【题型】证明题　【知识点】平面几何　【难度】easy
实验证明，平面镜反射光线的规律是：射到平面镜上的光线和被反射出的光线与平面镜所夹的锐角相等，如图 1，一束光线 $m$ 射到平面镜 $a$ 上，被 $a$ 反射后的光线为 $n$，则入射光线 $m$、反射光线 $n$ 与平面镜 $a$ 所夹的锐角 $\angle 1 = \angle 2$。

(1) 如图 2，一束光线 $m$ 射到平面镜 $a$ 上，被 $a$ 反射到平面镜 $b$ 上，又被 $b$ 反射，若被 $b$ 反射出的光线 $n$ 与光线 $m$ 平行，且 $\angle 1 = 55^\circ$，则 $\angle 2 =$ \underline{\hspace{1cm}}，$\angle 3 =$ \underline{\hspace{1cm}}；

(2) 图 2 中，请你探究：当任何射到平面镜 $a$ 上的光线 $m$，经过平面镜 $a$、$b$ 的两次反射后，入射光线 $m$ 与反射光线 $n$ 平行，求两平面镜 $a$、$b$ 的夹角 $\angle 3$ 的度数；

(3) 如图 3，一束光线 $m$ 射到平面镜 $a$ 上，被 $a$ 反射到平面镜 $b$ 上，又被 $b$ 反射，若被 $b$ 反射出的光线与光线 $m$ 垂直，那么此时 $\angle O$ 的度数是 \underline{\hspace{1cm}}。
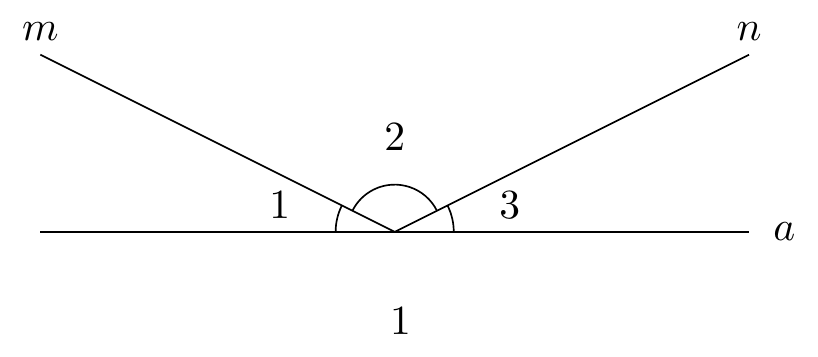
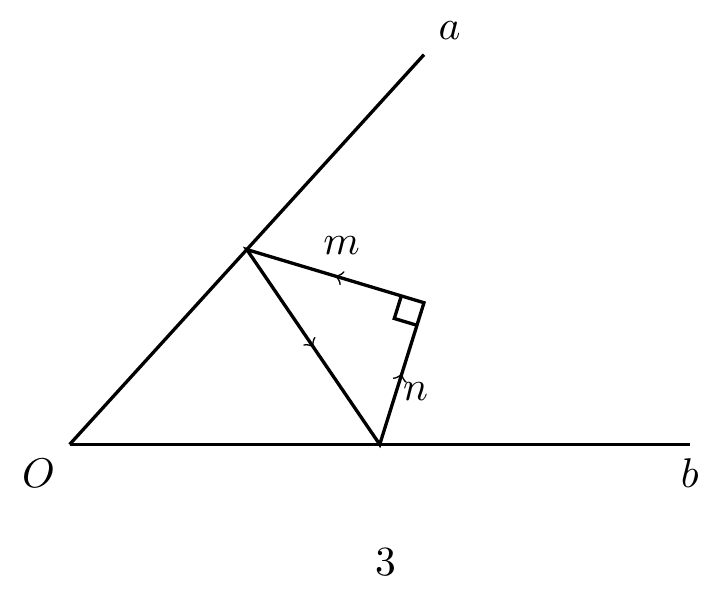
【解答】
(1) 解：由题知，$\angle 1 = \angle 4 = 55^\circ$，

$\therefore \angle 6 = 180^\circ - (\angle 1 + \angle 4) = 70^\circ$，

又 $m \parallel n$，

$\therefore \angle 6 + \angle 2 = 180^\circ$，

$\therefore \angle 2 = 110^\circ$，

$\therefore \angle 5 = \angle 7 = \frac{1}{2} (180^\circ - \angle 2) = 35^\circ$，

$\therefore \angle 3 = 180^\circ - \angle 4 - \angle 5 = 90^\circ$，

故答案为：$110^\circ$，$90^\circ$；

(2) 解：由题知，$m \parallel n$，

$\therefore \angle 6 + \angle 2 = 180^\circ$，

又 $\angle 6 = 180^\circ - 2\angle 4$，$\angle 2 = 180^\circ - 2\angle 5$，

$\therefore 180^\circ - 2\angle 4 + 180^\circ - 2\angle 5 = 180^\circ$，

即 $\angle 4 + \angle 5 = 90^\circ$，

$\therefore \angle 3 = 180^\circ - (\angle 4 + \angle 5) = 90^\circ$，

故 $\angle 3$ 的度数为 $90^\circ$；

(3) 解：如图，

由题知，$\angle 1 = 90^\circ - \frac{1}{2}\angle 3$，$\angle 2 = 90^\circ - \frac{1}{2}\angle 4$，

又 $\angle 3 + \angle 4 = 180^\circ - 90^\circ = 90^\circ$，

$\therefore \angle 1 + \angle 2 = 180^\circ - \frac{1}{2}(\angle 3 + \angle 4) = 135^\circ$，

$\therefore \angle O = 180^\circ - (\angle 1 + \angle 2) = 45^\circ$。

故答案为：$45^\circ$。
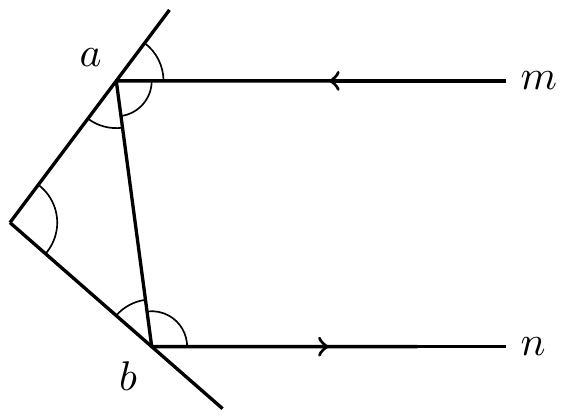
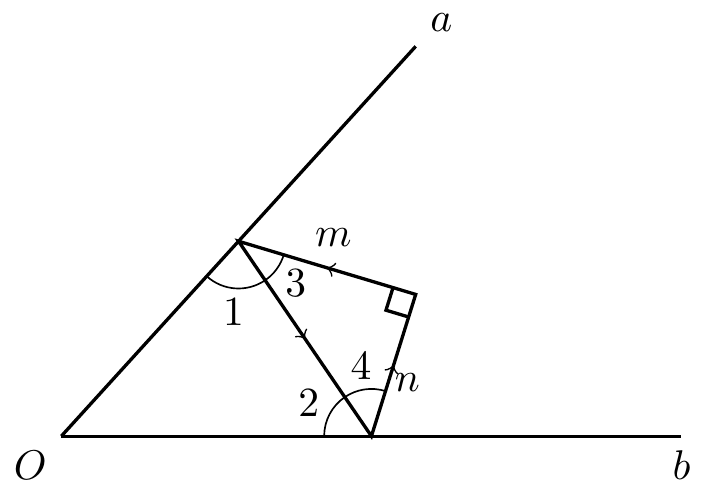